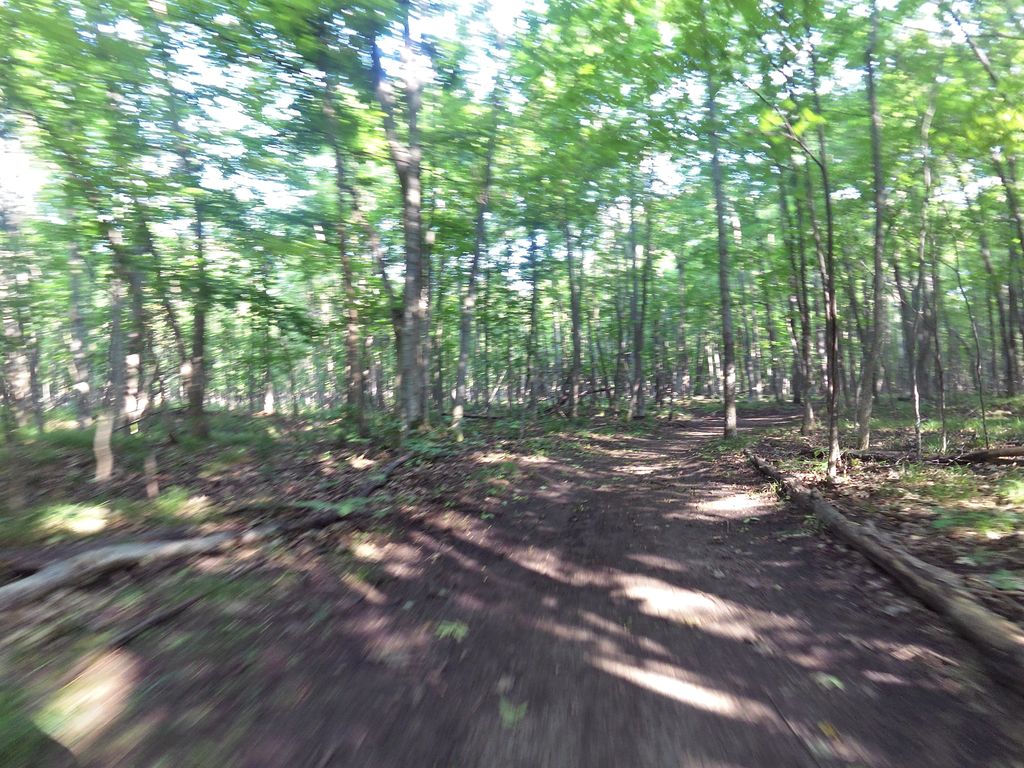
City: ottawa-gatineau